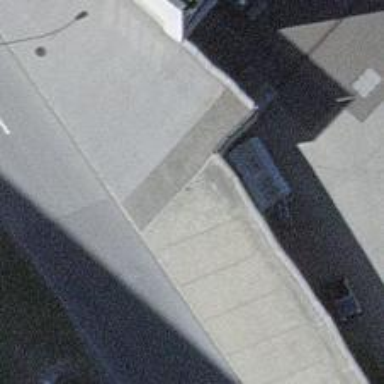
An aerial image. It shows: Retaining wall.